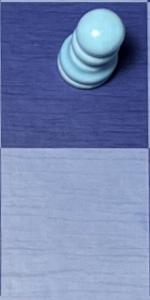
Label: Empty